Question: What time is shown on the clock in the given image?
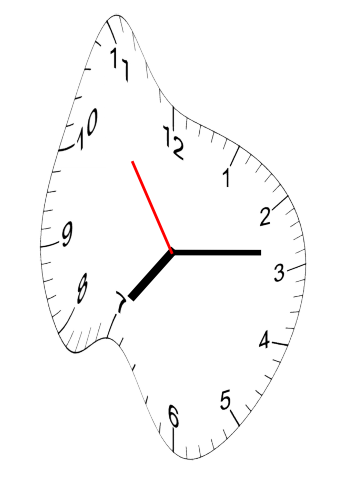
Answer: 07:13:54